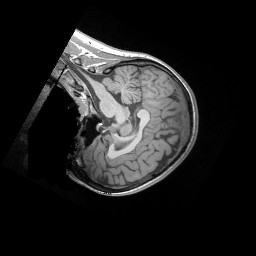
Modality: T1w
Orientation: sagittal
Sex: female